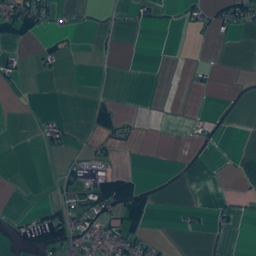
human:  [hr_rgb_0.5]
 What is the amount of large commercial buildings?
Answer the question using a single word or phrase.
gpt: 1

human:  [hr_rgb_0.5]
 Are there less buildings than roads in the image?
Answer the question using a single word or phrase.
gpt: no

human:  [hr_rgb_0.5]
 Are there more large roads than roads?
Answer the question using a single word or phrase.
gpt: no

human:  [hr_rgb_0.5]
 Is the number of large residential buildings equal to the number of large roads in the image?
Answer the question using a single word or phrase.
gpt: yes

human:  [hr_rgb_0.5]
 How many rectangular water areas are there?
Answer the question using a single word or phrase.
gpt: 4

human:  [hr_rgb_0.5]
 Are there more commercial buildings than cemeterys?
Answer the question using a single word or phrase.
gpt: yes

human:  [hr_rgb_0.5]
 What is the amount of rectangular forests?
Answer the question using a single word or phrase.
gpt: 14

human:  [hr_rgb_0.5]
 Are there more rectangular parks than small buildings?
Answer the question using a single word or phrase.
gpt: no

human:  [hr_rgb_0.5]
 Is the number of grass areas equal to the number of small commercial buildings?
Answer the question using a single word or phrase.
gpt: no

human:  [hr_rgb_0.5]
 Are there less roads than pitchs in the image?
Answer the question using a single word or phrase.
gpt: no

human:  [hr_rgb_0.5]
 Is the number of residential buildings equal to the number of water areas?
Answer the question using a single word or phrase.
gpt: no

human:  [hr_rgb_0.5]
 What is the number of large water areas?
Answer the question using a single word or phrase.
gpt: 6

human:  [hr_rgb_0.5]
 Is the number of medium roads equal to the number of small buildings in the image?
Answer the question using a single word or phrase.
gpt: no

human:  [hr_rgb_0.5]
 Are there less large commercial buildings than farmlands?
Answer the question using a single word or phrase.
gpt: yes

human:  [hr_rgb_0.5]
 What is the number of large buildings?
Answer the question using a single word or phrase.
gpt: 1

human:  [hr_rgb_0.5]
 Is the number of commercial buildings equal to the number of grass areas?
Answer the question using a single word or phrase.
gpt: no

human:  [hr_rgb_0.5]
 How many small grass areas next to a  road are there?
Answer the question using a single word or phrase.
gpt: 23

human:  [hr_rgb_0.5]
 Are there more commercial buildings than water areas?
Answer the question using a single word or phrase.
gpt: no

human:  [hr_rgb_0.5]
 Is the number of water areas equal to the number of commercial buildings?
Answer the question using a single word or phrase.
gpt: no

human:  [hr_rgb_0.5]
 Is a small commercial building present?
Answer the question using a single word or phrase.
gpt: yes

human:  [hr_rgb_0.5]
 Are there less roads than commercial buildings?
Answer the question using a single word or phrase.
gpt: no

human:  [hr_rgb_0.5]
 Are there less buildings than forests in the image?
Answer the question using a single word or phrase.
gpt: no

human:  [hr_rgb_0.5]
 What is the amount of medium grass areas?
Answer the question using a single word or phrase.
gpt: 38

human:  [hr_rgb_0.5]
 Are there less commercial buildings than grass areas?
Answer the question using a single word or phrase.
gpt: yes

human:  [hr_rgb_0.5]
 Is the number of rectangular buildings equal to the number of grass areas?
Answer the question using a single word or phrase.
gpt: no

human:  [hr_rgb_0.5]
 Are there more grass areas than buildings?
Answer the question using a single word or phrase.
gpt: no

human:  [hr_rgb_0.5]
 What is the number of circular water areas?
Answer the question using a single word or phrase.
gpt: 1

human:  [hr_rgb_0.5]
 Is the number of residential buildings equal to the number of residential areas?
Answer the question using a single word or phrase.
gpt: no

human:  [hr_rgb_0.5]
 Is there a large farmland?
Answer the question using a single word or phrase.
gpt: yes

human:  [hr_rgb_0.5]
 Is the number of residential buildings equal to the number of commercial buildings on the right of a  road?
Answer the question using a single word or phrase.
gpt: no

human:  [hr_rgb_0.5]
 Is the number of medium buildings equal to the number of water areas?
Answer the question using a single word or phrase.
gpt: no

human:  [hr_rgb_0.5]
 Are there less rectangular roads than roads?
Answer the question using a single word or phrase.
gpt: yes

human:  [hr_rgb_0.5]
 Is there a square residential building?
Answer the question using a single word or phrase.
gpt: yes

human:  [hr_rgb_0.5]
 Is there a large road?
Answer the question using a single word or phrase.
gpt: no

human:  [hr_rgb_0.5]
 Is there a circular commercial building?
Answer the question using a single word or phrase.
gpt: no

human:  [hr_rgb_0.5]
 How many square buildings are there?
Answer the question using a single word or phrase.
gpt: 1

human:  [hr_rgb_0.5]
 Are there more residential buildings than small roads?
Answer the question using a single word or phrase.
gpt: yes